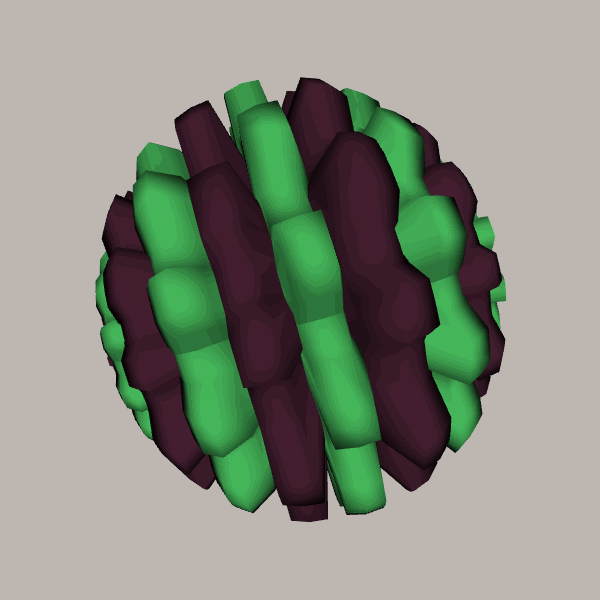
Background: light